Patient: sex F, age 61
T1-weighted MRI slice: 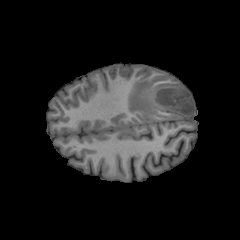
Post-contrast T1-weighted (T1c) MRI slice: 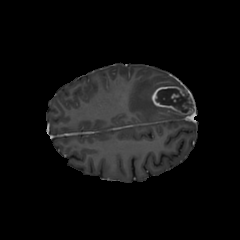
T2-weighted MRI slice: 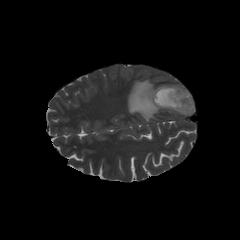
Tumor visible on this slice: yes
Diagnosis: Glioblastoma, IDH-wildtype
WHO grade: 4